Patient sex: F
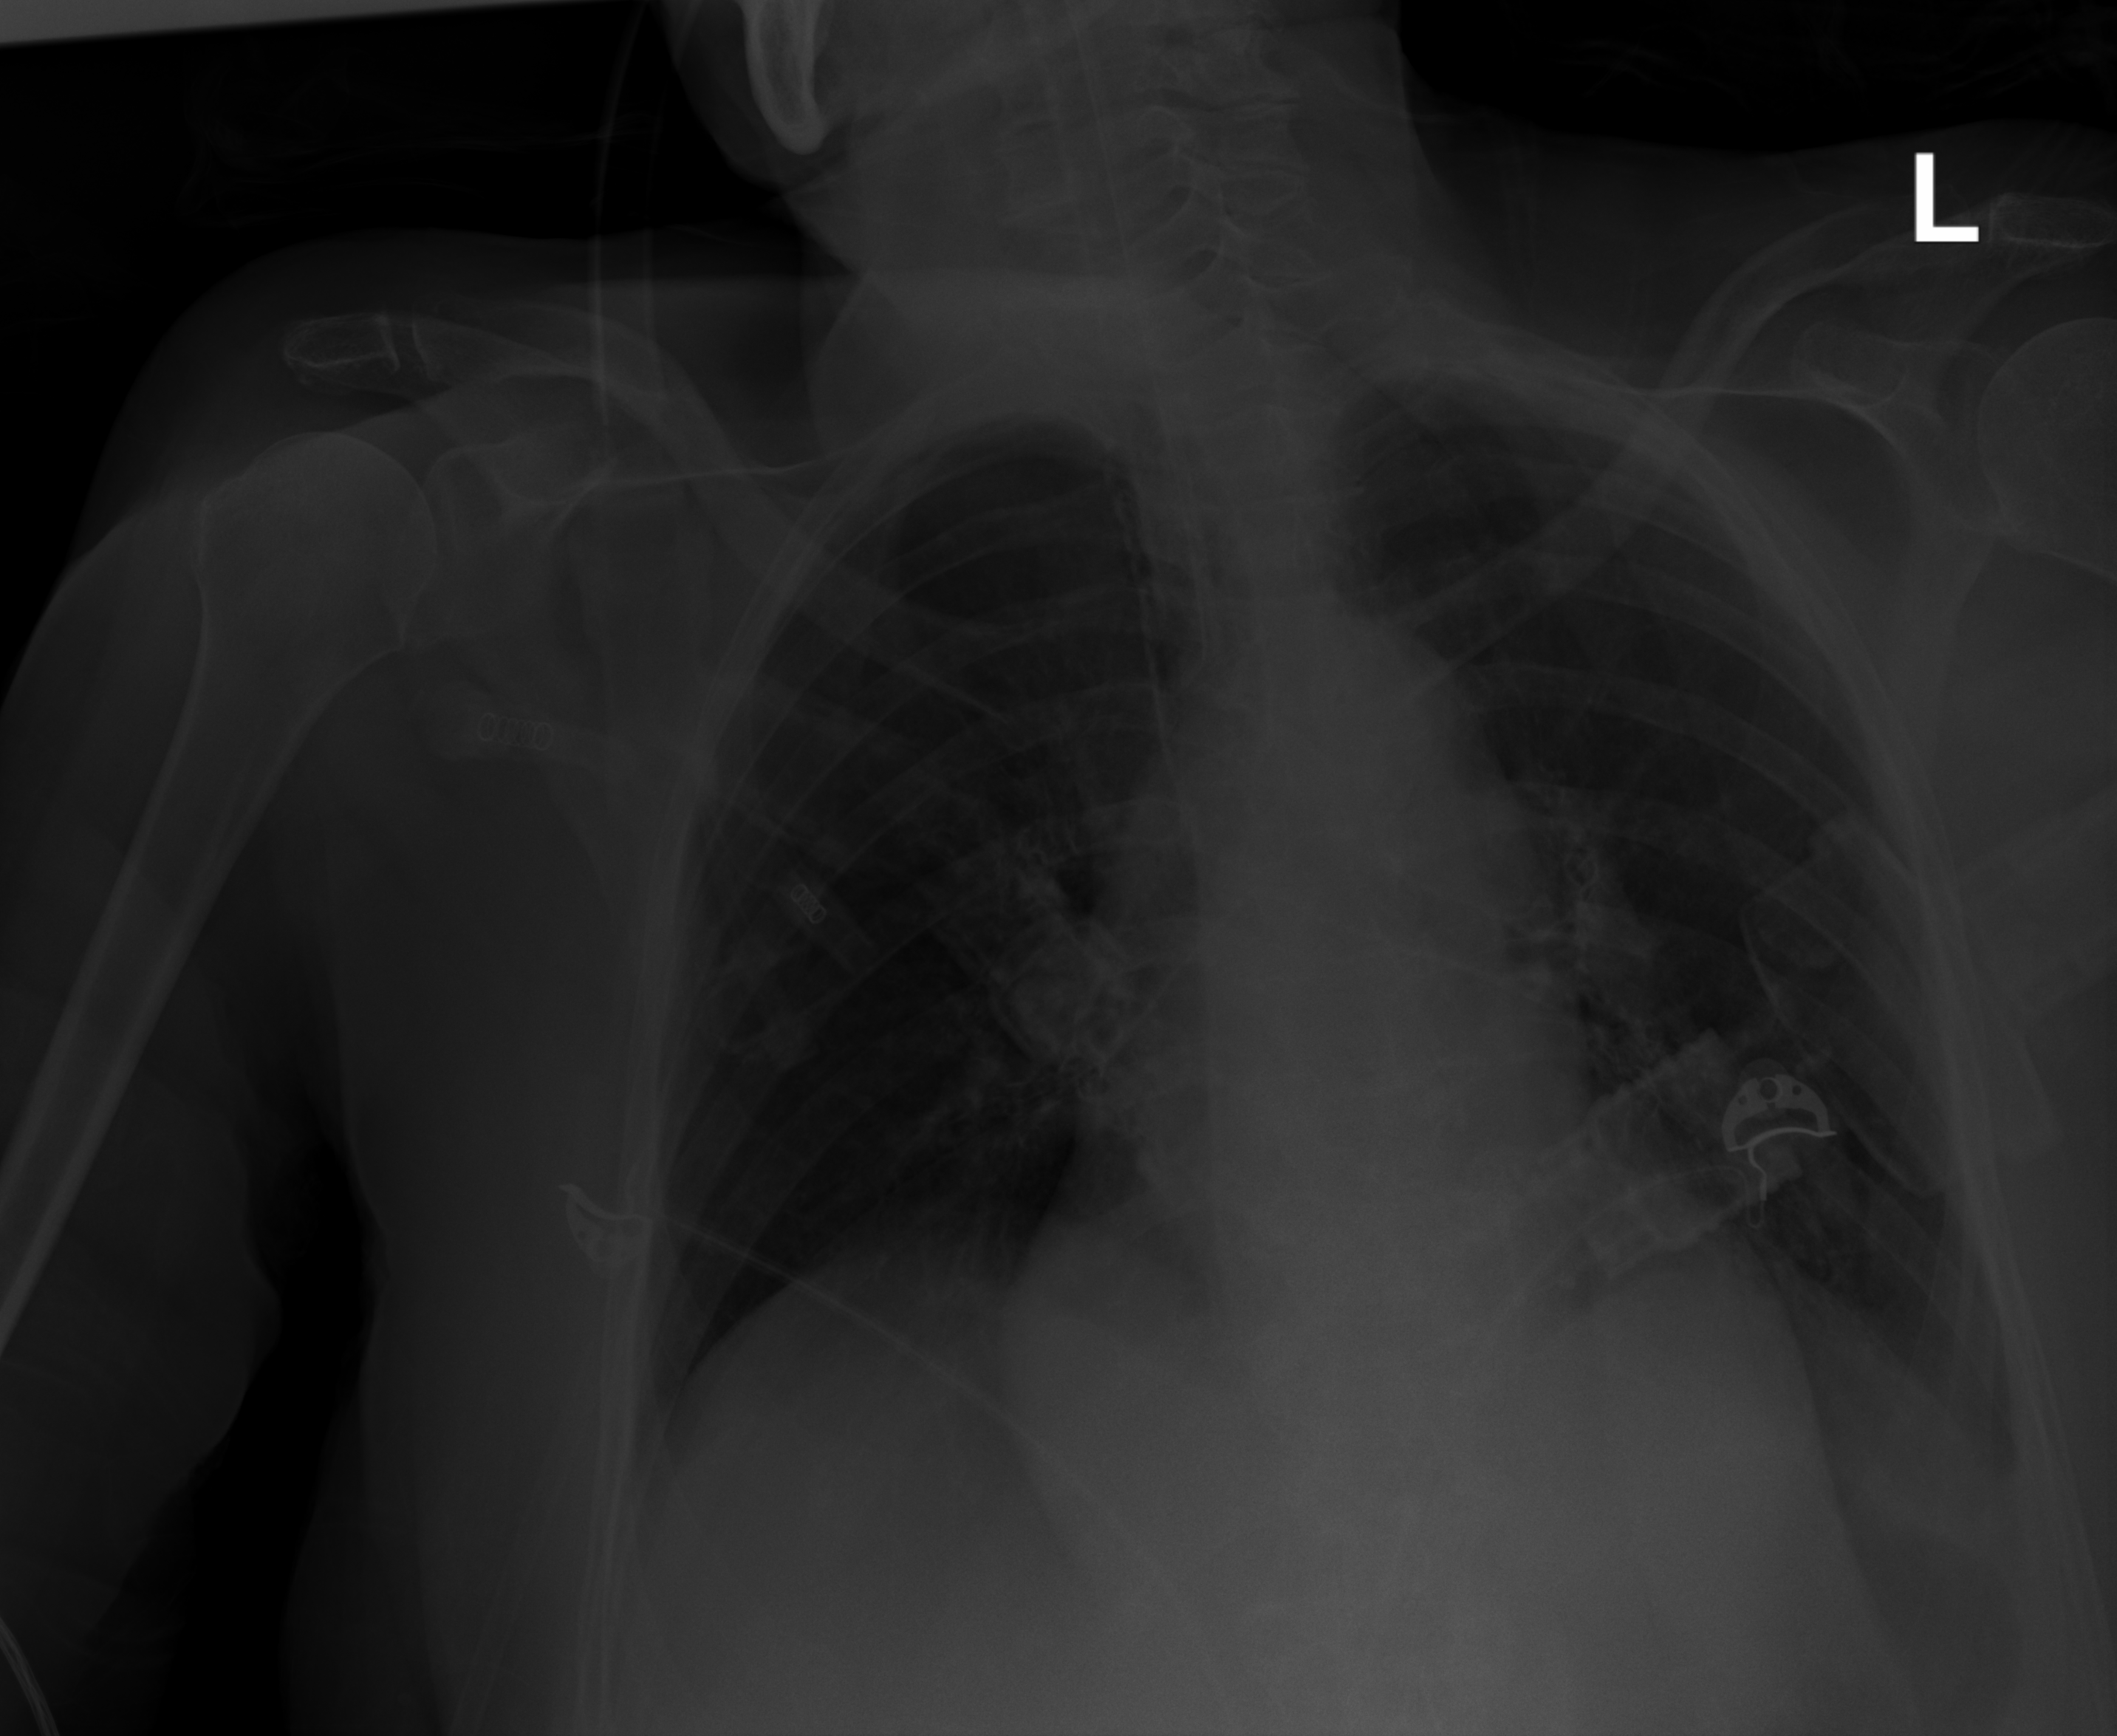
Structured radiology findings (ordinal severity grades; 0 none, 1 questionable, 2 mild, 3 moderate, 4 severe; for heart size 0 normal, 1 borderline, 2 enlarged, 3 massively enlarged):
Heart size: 1
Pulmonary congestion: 0
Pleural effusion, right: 0
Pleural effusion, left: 2
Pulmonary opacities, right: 0
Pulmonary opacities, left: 2
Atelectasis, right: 2
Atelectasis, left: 2